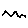
Label: zigzag